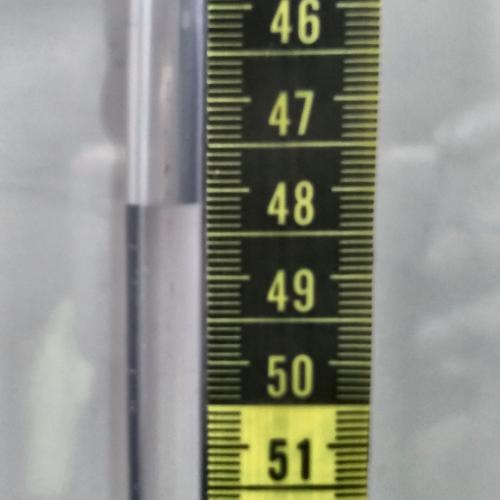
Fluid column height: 48.2 cm